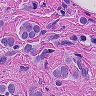
Metastatic tissue present: yes